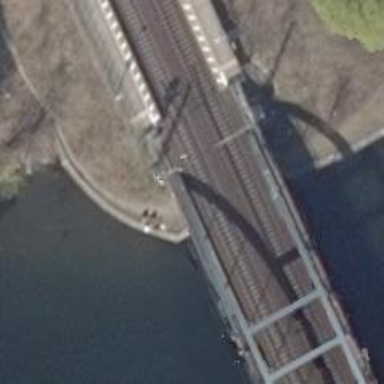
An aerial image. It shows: Railway signal.